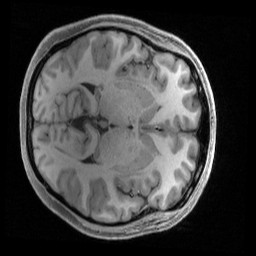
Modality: T1w
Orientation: axial
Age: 26
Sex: female
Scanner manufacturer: siemens
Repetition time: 2.4 s
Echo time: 0.00231 s